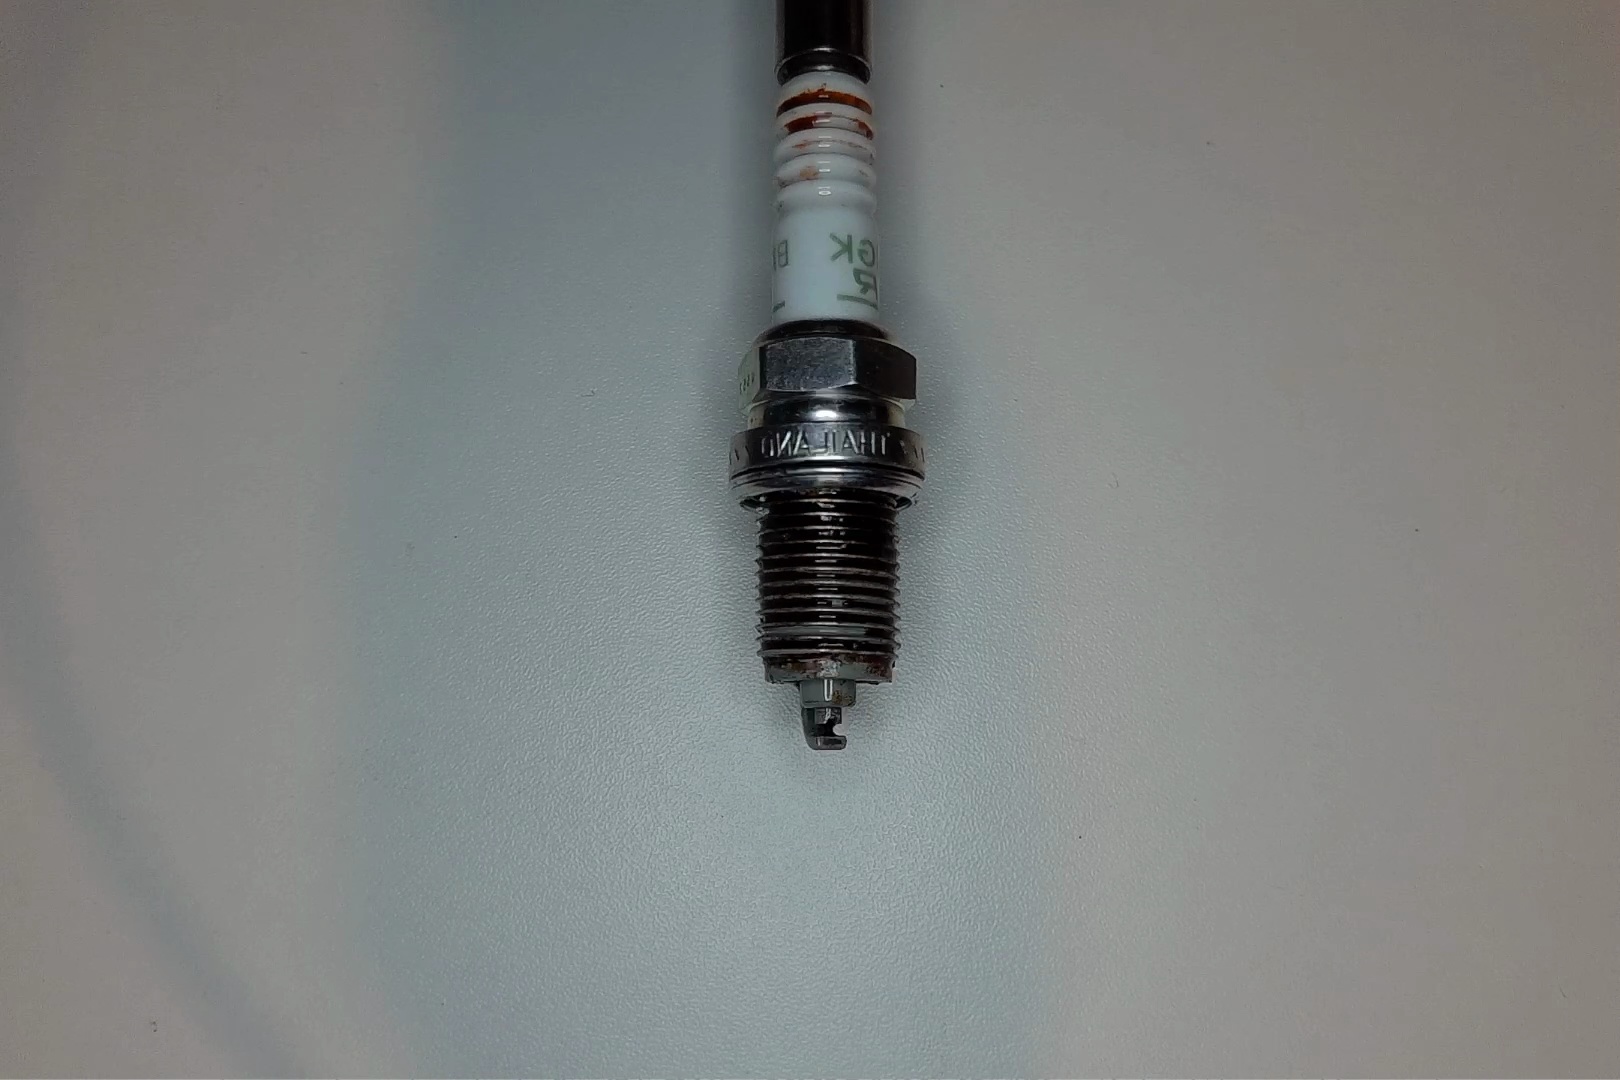
Label: anomaly